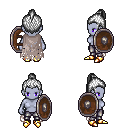
a pixel art fantasy rpg character, female body template, dark elf, purple skin, gray tattered cape, metal pants, white short topknot hairstyle, gold boots, shield, four views (front, back, left, right), 2x2 character sprite sheet, small pixel art, hard edges, no anti-aliasing